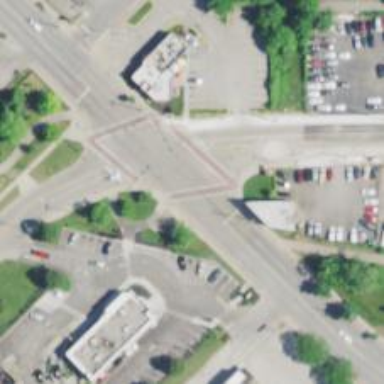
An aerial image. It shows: Crossing with line markings on the road.